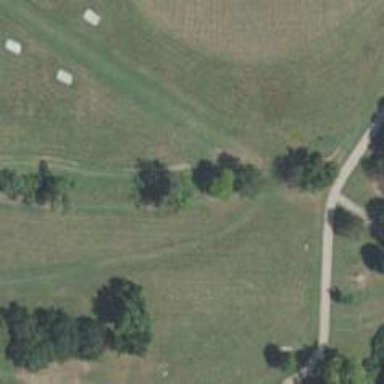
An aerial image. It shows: Disc golf hole.